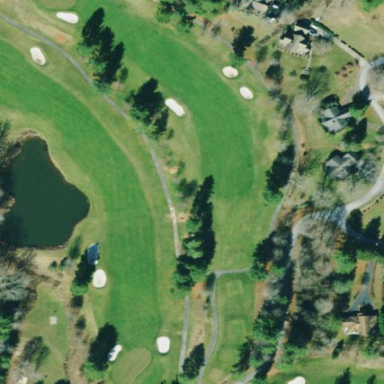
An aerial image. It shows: Scenic golf fairway.